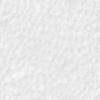
Label: no_change